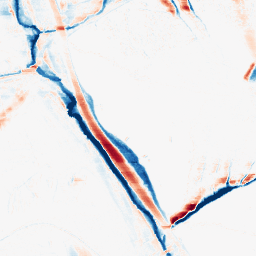
Category: morphological
Decomposition family: morphological_ellipse
Decomposition parameters: operation: average
width: 5
height: 20
Upsampling method: bicubic_3x
Upsampling parameters: scale: 3
Upsampling scale: 3